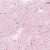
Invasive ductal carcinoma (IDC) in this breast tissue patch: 0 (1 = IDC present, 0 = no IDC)